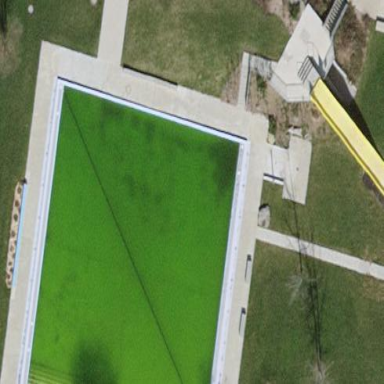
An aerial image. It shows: Swimming pool located in leisure land.